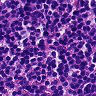
Metastatic tissue present: no